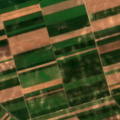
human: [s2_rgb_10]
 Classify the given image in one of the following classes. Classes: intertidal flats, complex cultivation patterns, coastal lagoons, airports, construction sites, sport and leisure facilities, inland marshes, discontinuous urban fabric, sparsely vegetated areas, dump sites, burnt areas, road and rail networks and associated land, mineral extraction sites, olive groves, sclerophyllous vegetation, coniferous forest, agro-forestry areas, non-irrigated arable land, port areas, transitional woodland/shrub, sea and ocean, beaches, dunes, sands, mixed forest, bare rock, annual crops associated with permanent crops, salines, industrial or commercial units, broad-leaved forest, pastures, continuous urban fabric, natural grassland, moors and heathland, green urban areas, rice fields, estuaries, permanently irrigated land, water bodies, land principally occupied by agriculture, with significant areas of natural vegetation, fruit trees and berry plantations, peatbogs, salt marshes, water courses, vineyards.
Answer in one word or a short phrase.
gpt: non-irrigated arable land